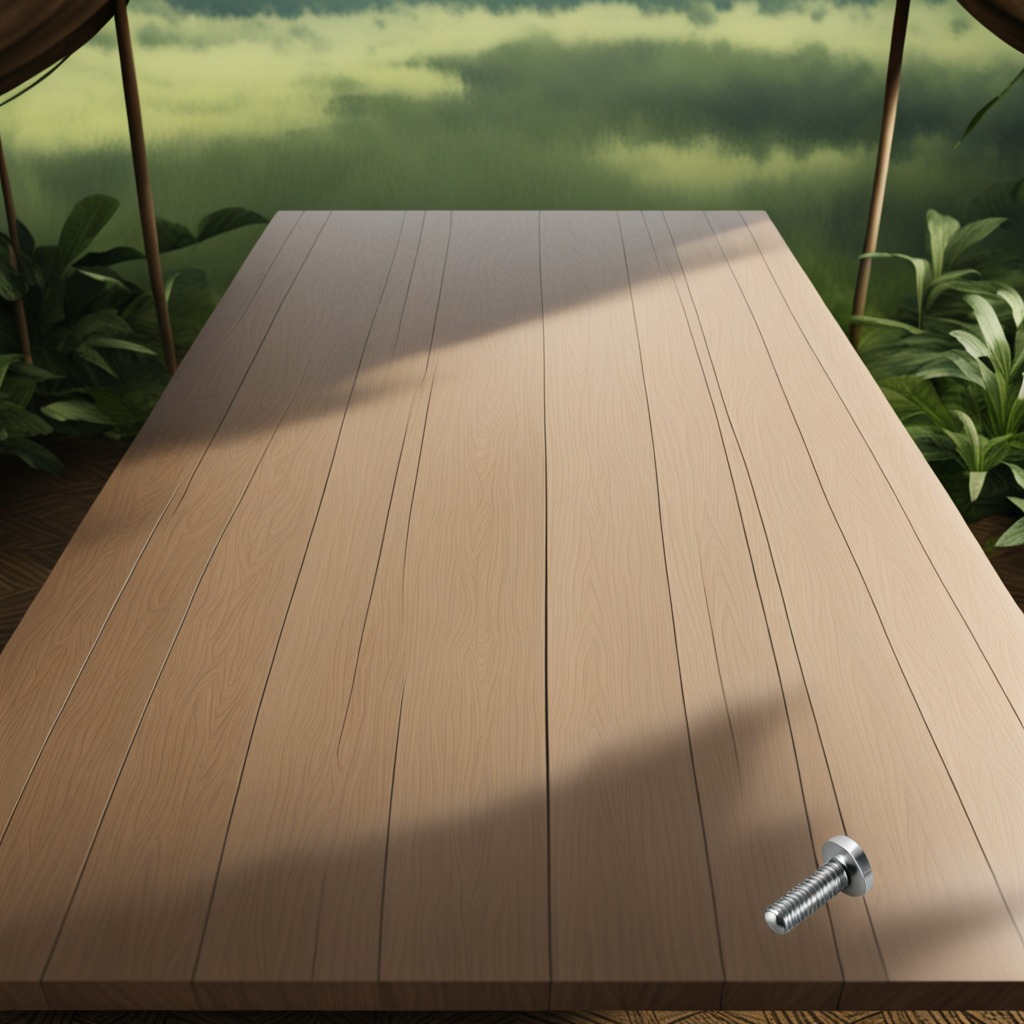
A metal screw is lying on the wooden table inside a jungle field workshop tent.